Question: In my client's server the phpmyadmin not installed .
So client ask us to install that.
I refer this link to install phpmyadmin:
<URL>
I downloaded and uploaded the phpmyadmin into server .
This is the server path where the phpmyadmin folder is installed:
'''
/usr/local/apache2/htdocs/mysitefolder/phpMyAdmin
'''
Then i created a folder in phhpmyadmin as 'config' and set 'permission 777'.
then i take the url in browser as:
'''
http://mysite.com/phpMyAdmin/setup/index.php
'''
I entered the mysql host ,usernmae,password and also changed the 'authentication type' as 'config'.
But the config.inc.php file not created in config folder.
EDIT:

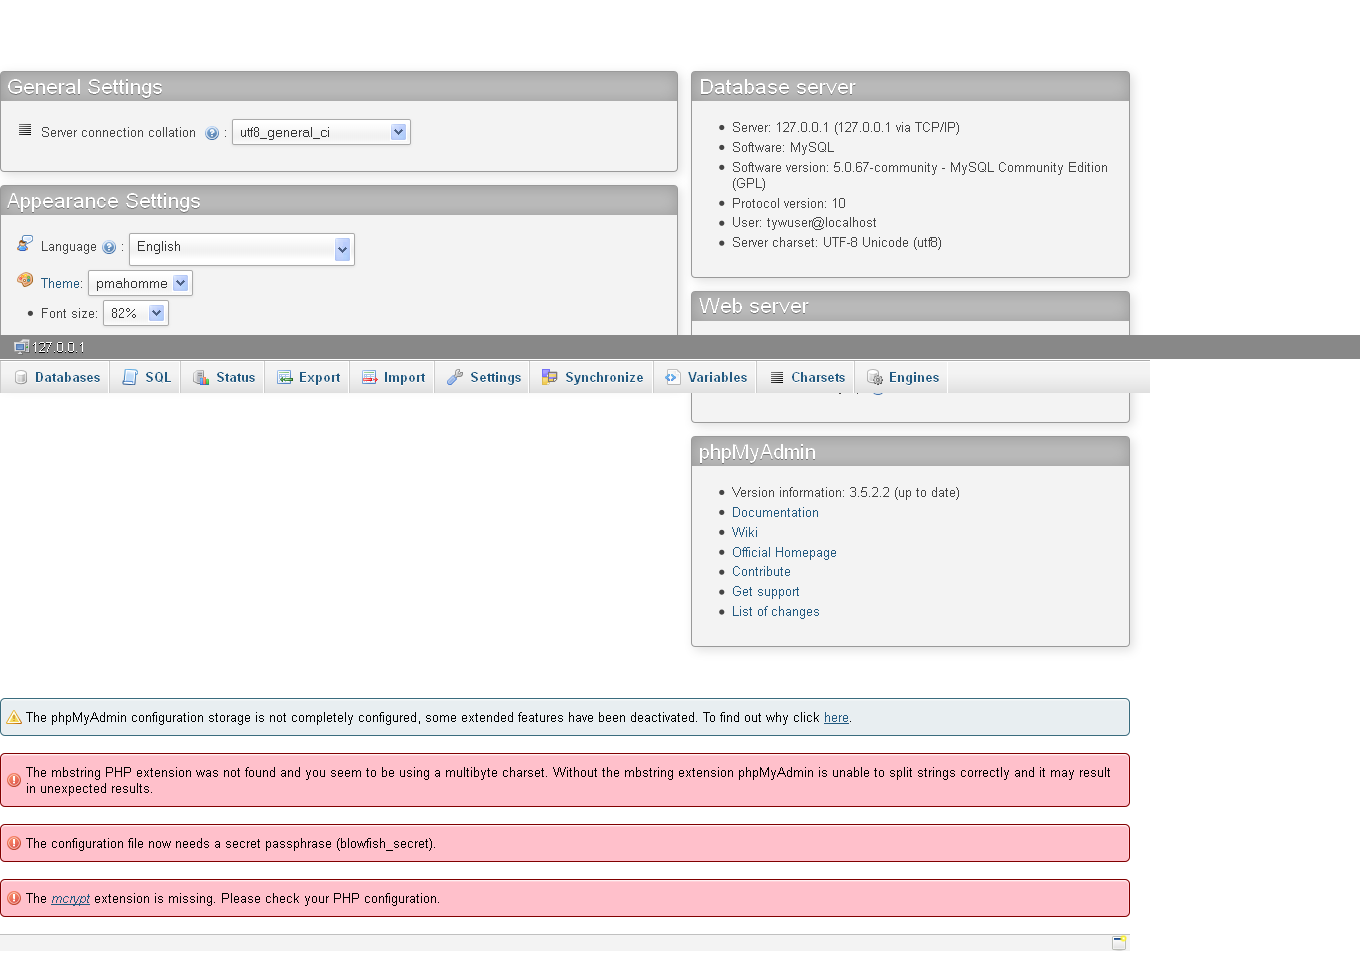
Answer: You can copy the config.sample.inc.php file and rename it config.inc.php and do the changes in that file by hand.